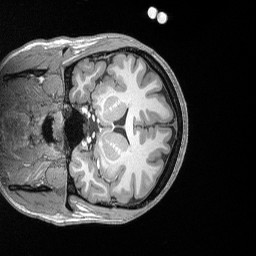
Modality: T1w
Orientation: coronal
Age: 24
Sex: female
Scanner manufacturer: siemens
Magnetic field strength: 3 T
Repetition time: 2.53 s
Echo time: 0.00164 s